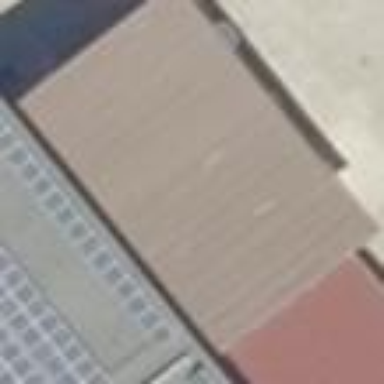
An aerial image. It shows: Garage.